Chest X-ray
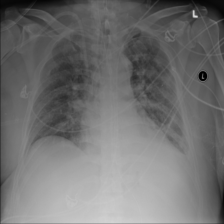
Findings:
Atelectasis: positive
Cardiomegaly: negative
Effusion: positive
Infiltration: positive
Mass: negative
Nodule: negative
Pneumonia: negative
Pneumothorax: negative
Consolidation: positive
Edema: negative
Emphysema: negative
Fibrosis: negative
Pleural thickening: negative
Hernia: negative